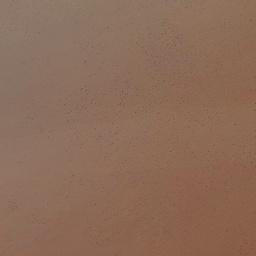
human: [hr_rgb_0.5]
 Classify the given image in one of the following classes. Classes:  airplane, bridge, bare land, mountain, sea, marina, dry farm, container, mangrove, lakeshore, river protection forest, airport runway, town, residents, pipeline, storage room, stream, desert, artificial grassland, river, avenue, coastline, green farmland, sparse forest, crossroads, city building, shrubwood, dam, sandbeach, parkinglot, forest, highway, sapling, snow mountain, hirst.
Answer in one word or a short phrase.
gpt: desert